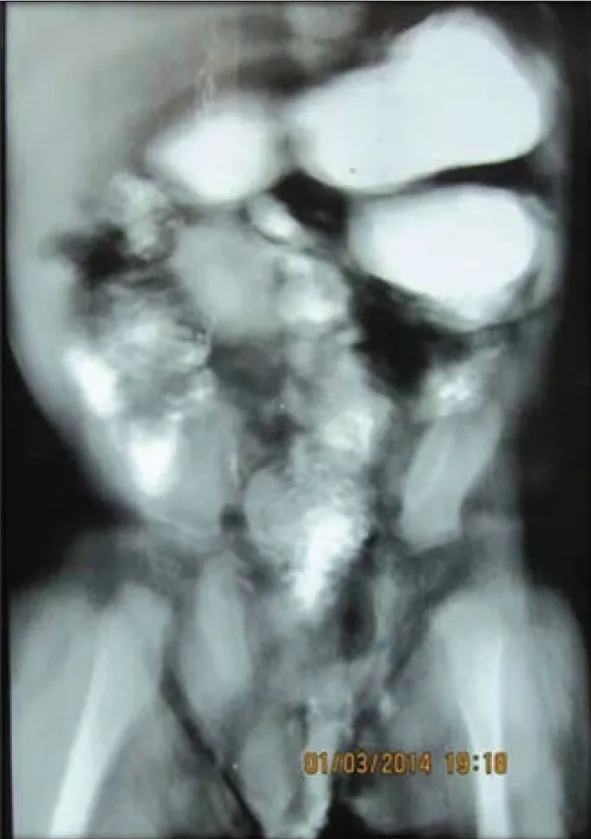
Delayed plate of an upper gastrointestinal contrast study showing a distended stomach and persistently dilated duodenum.
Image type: radiology (x_ray)